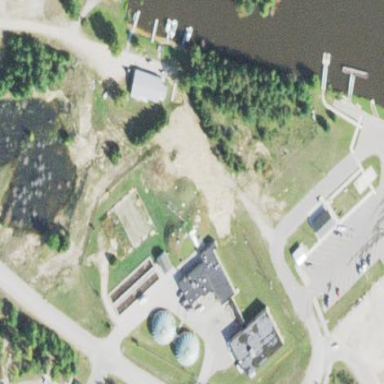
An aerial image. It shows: Wastewater plant.